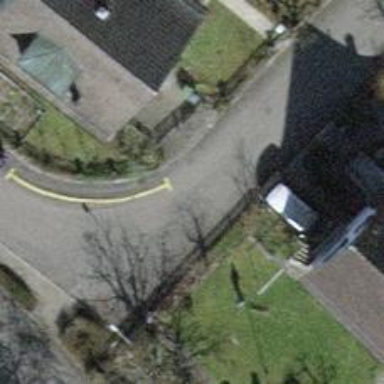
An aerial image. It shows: Asphalt road in residential area.